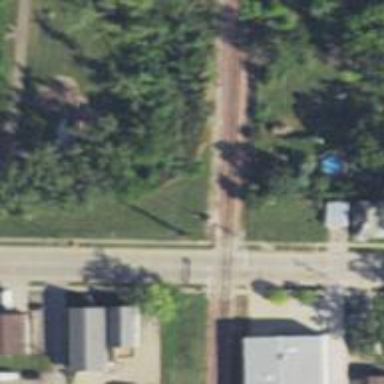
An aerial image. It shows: Railway crossing.